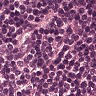
Metastatic tissue present: no